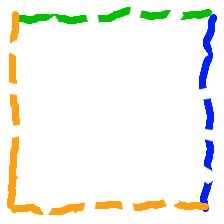
Shape: square